Field crop: maize
Growth stage: 2
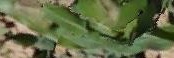
Species: maize